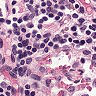
Metastatic tissue present: no